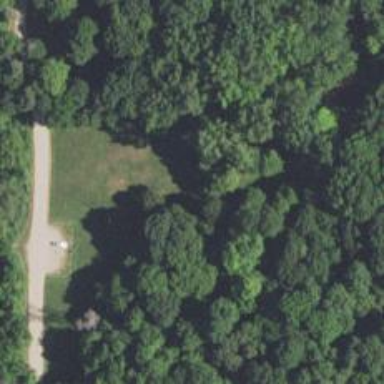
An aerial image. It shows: Disc golf hole.